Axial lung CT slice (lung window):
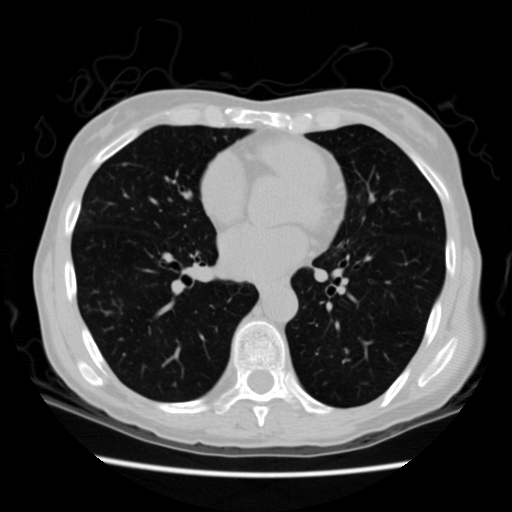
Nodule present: no